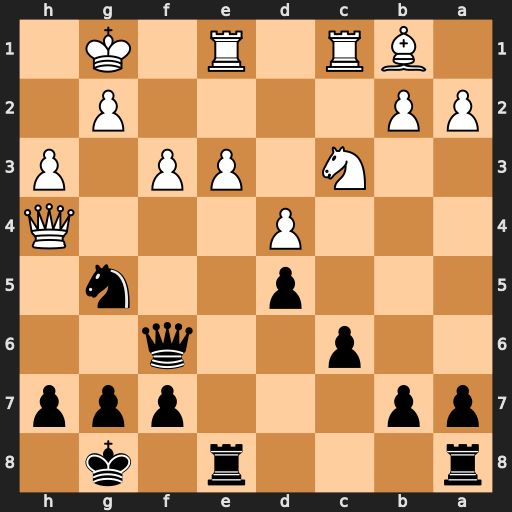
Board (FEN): r3r1k1/pp3ppp/2p2q2/3p2n1/3P3Q/2N1PP1P/PP4P1/1BR1R1K1
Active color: b
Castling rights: -
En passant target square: -
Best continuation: Nxf3+ gxf3 Qxh4